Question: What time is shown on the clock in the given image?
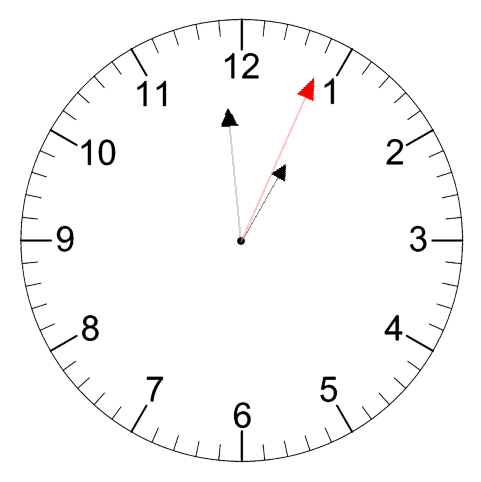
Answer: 12:59:04